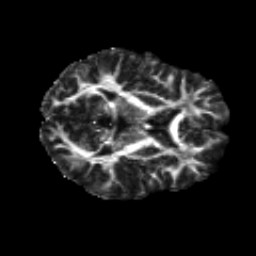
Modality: FA
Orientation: axial
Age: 18
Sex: male
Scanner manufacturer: siemens
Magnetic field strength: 3 T
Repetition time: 8.8 s
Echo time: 0.085 s